Interaction volume radius: 5 \u00c5
Interaction volume height: 45 \u00c5
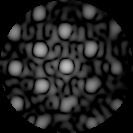
Disorder parameter: 0.2549